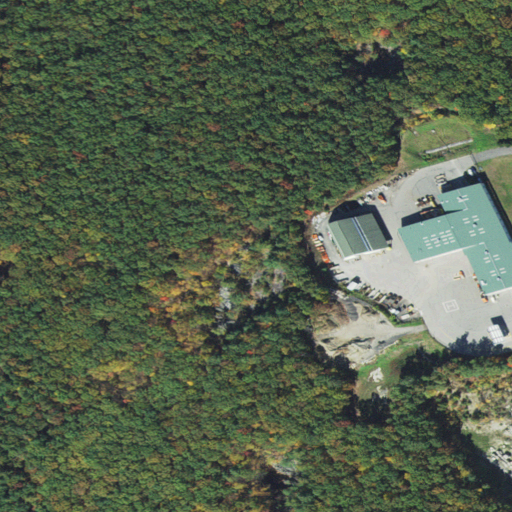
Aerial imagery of mountain in Massachusetts named Snake Meadow Hill containing deciduous forest, mixed forest, high intensity development, low intensity development, medium intensity development, open development, and barren land